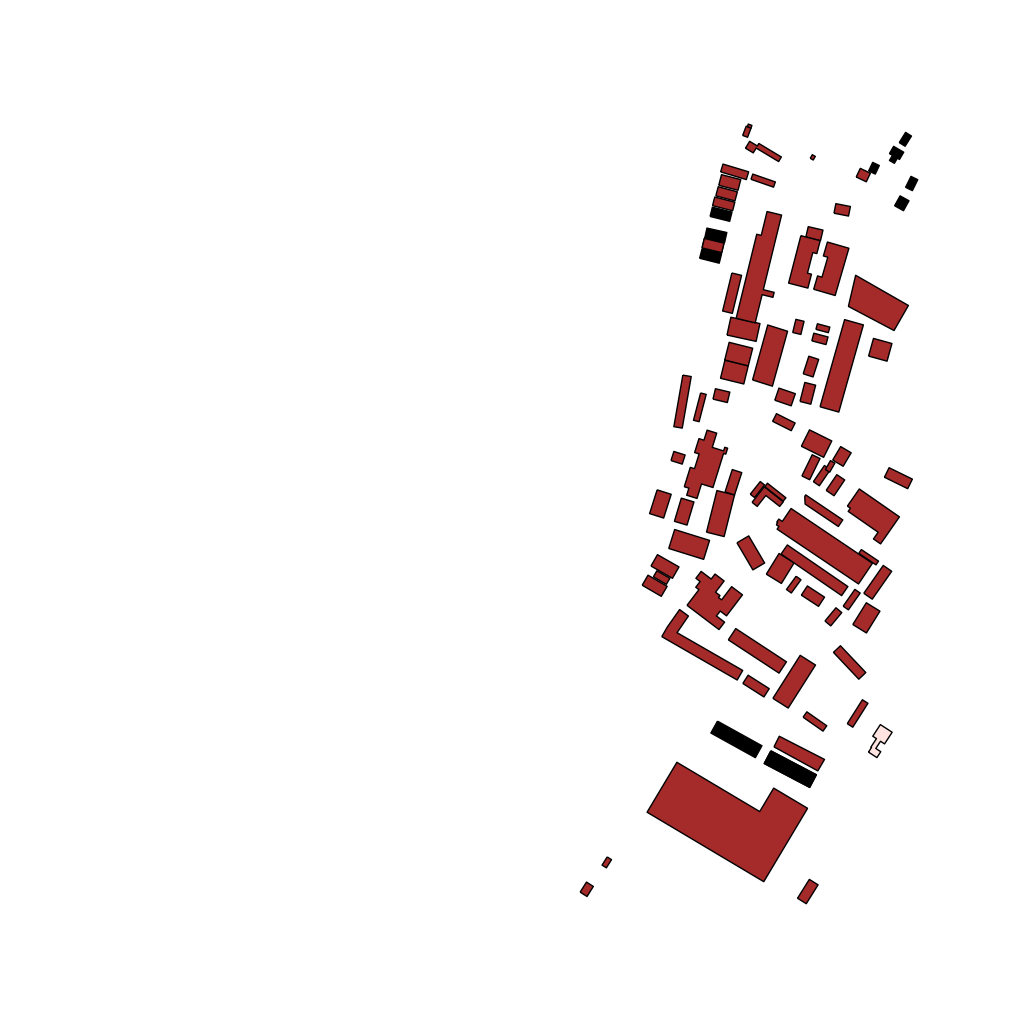
Tags: overhead vector_map, business, industrial, recreation, residential, special, individual_rise, low_rise, density_1, Building, Facility, Gas, 1.0 km²